Question: After reading several white papers on cryptography and runtime PE crypters, I decided to write my own. It's very simple and only for educational purposes.
Here is the GitHub repo: <URL>
I have two questions.
- 'Shared''Nobody''CreateFile()''Readfile'
<URL>

-
Here is my XOR implementation:
fs = byte size
Rsize = byte size
Should be the same.
Builder:
'''
char cipher[] ="penguin";
for (int i = 0; i < fs; i++)
{
FB[i] ^= cipher[i % strlen(cipher)]; // Simple Xor chiper
}
'''
Stub:
'''
char cipher[] = "penguin";
for (int i = 0; i < Rsize; i++)
{
RData[i] ^= cipher[i % strlen(cipher)];
}
'''
If I were to comment out the encryption function in the Builder and Stub, the crypted file runs fine. Uhh, except with the permissions error.
I'm also trying to include a options menu where the user can select the encryption method used. Perhaps I might have done something wrong there? The Builder.exe adds one byte containing the user's choice to the end of 'FB' buffer. Stub.exe reads that and determines which encryption method is used to decrypt the data.
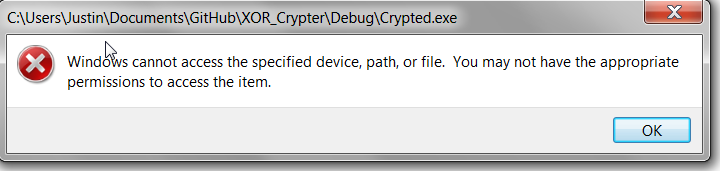
Answer: First off, with XOR "encryption", your "encrypt" and "decrypt" functions should be the same:
'''
void xor_crypt(const char *key, int key_len, char *data, int data_len)
{
for (int i = 0; i < data_len; i++)
data[i] ^= key[ i % key_len ];
}
'''
You should be able to use this same function in both the "XOR Crypter" program as well as your "Stub" program.
It's not a very C++ style; ordinarily you'd use 'std::string' or 'std::vector'. For example:
'''
void xor_crypt(const std::string &key, std::vector<char>& data)
{
for (size_t i = 0; i != data.size(); i++)
data[i] ^= key[ i % key.size() ];
}
'''
Then in the program that calls this, you'd declare:
'''
std::string key = "penguin";
'''
and you'd read your file in like so:
'''
std::vector<char> file_data; // With your current program, make this a global.
fs = GetFileSize(efile, NULL);
file_data.resize(fs); // set vector length equal to file size
// Note: Replace &( file_data[0] ) with file_data.data() if you have C++11 support
ReadFile(efile, (LPVOID)( &( file_data[0] )), fs, &bt, NULL);
if (fs != bt)
// error reading file: report it here.
'''
Then you would simply encrypt with 'xor_crypt( key, file_data );'. To write the XOR-crypted data to your resource, I believe you'd call your existing function with:
'''
// replace &( file_data[0] ) with file_data.data() if C++11
WriteToResources(output, 1, (BYTE *)&( file_data[0] ), file_data.size() );
'''
I suspect the real issue is with the Windows APIs you're using. Does 'LoadResource' give you mutable data, or are you required to copy it? I don't know the Windows API, but I wouldn't be surprised if 'LoadResource' gives you a read-only copy.
If you do need to make your own copy in order to modify the resource, then in your "Stub" program recovering the XOR-crypted resource should look something like this:
'''
std::vector<char> RData;
void Resource(int id)
{
size_t Rsize;
HRSRC hResource = FindResource(NULL, MAKEINTRESOURCE(1), RT_RCDATA);
HGLOBAL temp = LoadResource(NULL, hResource);
Rsize = SizeofResource(NULL, hResource);
RData.resize(RSize);
memcpy( (void*)&(RData[0]), temp, RSize ); // replace &RData[0] with RData.data() if C++11
}
'''
and the decryption in your "Stub" should just be 'xor_crypt( key, RData );'.
I have one last thought. The biggest bug I see in your "Stub" program is this line:
'''
switch (RData[strlen(RData)-1])
'''
Once you've XOR-crypted your data, some of the bytes will become zero. The 'strlen()' function will not return the index of the last byte in your 'RData' as a result. And, there's a different, more subtle error: This returns the last byte of the string, not the last byte of the resource. I can't really see how this line was ever correct; rather, I suspect your program was working when encryption was disabled in spite of itself, by falling through to the 'default' of the switch-case.
If you really intend to distinguish between different types of data based on the last byte of the resource payload, then you really should just use the size returned by the Windows API to find that byte.
If you switch to using 'vector<char>' as I suggest above, then you can find that with 'RData.back()'. Otherwise, if you continue using 'char *', then that byte would be 'RData[RSize - 1]'.